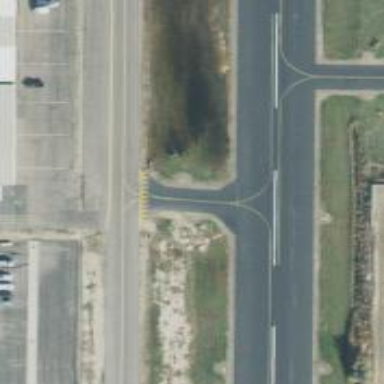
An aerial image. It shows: View of taxiway at the airport.